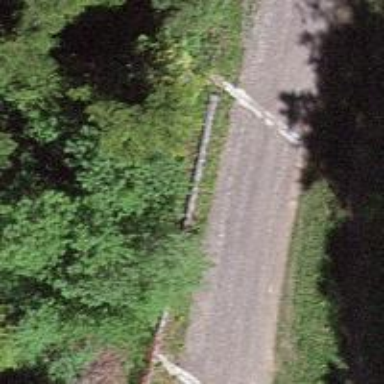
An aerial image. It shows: Unclassified road with gravel surface and grade1 tracktype.